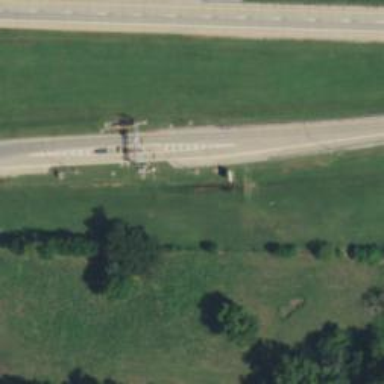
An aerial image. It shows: Toll gantry on the road.